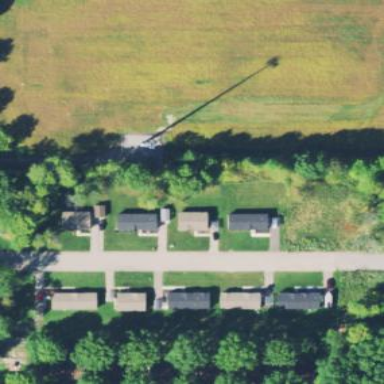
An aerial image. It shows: Residential area known as trailer park.